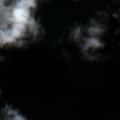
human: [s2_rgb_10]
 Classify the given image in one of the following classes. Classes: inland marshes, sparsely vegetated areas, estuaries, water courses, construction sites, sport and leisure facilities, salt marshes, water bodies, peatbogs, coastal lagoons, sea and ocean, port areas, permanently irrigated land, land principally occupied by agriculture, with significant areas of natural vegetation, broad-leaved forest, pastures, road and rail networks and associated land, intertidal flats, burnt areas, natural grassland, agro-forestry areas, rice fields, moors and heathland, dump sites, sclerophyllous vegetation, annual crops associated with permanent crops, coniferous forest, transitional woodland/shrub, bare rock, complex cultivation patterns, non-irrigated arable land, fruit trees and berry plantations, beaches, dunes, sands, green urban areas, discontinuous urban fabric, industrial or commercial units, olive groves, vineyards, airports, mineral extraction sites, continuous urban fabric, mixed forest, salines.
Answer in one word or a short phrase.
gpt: sea and ocean